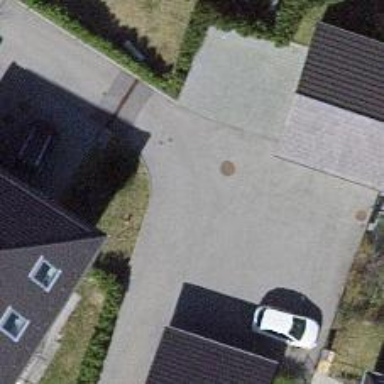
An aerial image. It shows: Alley with asphalt surface designated as service road.